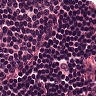
Metastatic tissue present: no